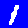
Digit: 1